Question: I have a signal of frequency 5KHz which I want to down sample to 0.5KHz.
I ran this 'decimate(signal, 10)'. The signal was decimated, but so was the amplitude (by a factor of 10 also).
I thought decimation only affected the sampling rate. According to <URL>, it shouldn't be doing this. I also tried using the 'fir' command, but no luck.
Screenshot (red is the decimated signal, hard to see):

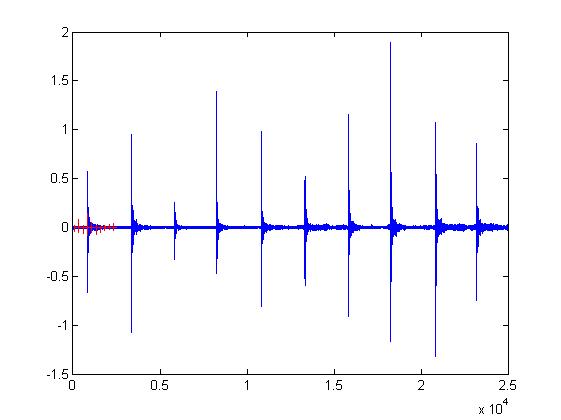
Answer: Sorry, my mistake, the edited answer is:
Since you decimated your signal to 10 times (not too small factor, right?), you missed the high peaks, and you get the result without the really high peaks in the spectrum.
If you try the examples of Matlab's documentation for 'decimate' with factor 10, and compare with factor 4 (as Matlab used in the examples), you can see that with small factor like 4, the original one and decimated one have the same shape, but with 10, the decimated one lost some high peaks, and changed the shape.